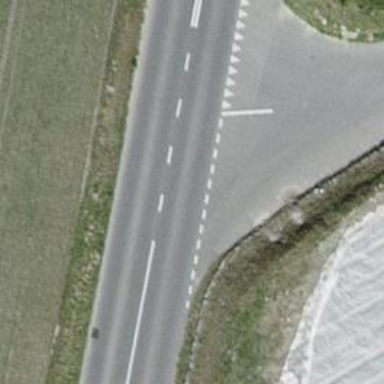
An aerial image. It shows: Asphalt road classified as tertiary.